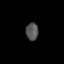
Tissue: skin
Cell type: Epithelial cells
Senescence score: 0.2806
Nuclear area (px): 219
Mean DAPI intensity: 81.493